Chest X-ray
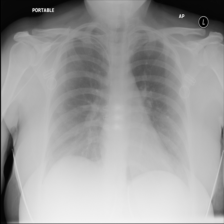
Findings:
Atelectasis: negative
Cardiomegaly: negative
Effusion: negative
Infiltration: negative
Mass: negative
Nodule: negative
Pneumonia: negative
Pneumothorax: negative
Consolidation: negative
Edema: negative
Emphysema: negative
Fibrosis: negative
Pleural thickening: negative
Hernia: negative